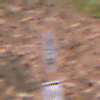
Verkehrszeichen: VerbotKraftfahrzeuge
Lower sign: BesondereFahrzeugeUndTransportgueter11
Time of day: Midday
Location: Outdoor (Nature)
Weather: Overcast
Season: Autumn
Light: Natural